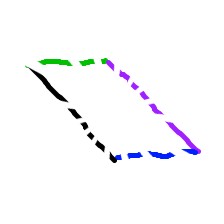
Shape: parallelogram